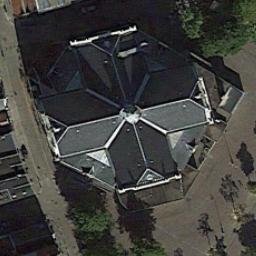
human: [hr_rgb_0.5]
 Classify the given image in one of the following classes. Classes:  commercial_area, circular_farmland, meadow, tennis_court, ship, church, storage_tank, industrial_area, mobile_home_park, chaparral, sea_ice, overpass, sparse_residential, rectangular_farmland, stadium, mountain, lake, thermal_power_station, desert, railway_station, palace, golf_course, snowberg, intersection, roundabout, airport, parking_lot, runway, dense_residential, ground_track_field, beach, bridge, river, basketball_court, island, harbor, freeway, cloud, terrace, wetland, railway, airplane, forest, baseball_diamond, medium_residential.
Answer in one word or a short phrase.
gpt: church